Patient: sex M, age 69
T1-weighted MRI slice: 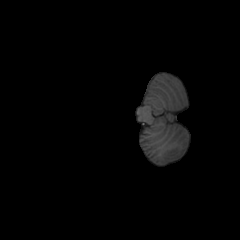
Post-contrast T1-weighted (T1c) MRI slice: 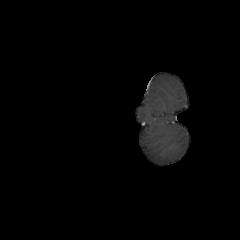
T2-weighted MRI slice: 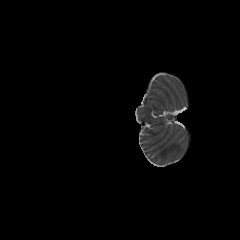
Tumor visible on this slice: no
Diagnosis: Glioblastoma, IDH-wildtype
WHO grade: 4